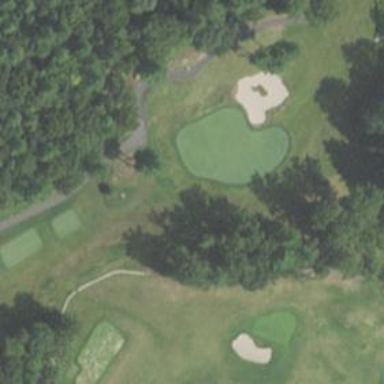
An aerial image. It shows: View of golf hole.